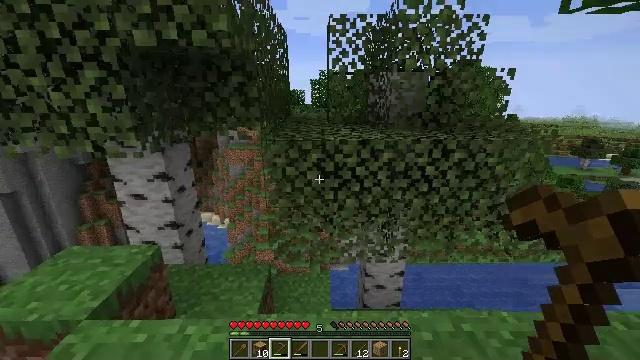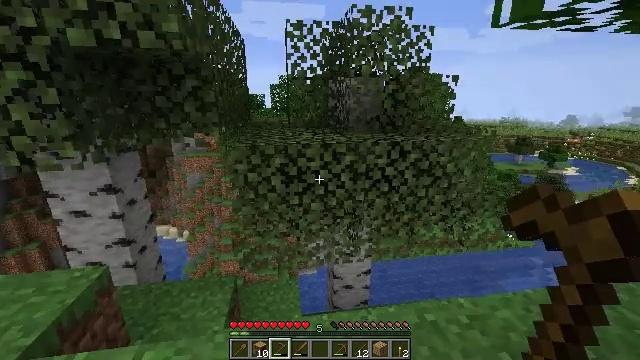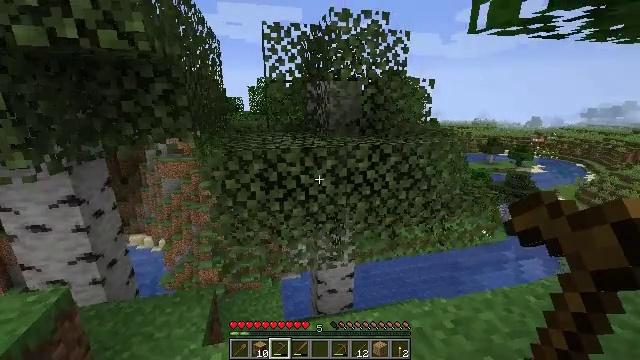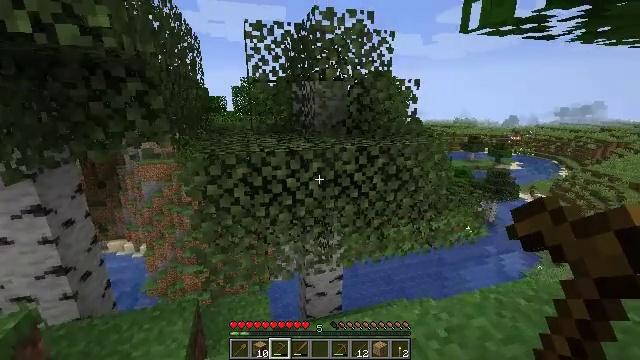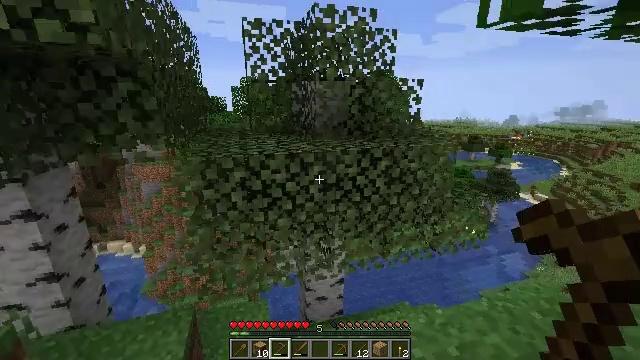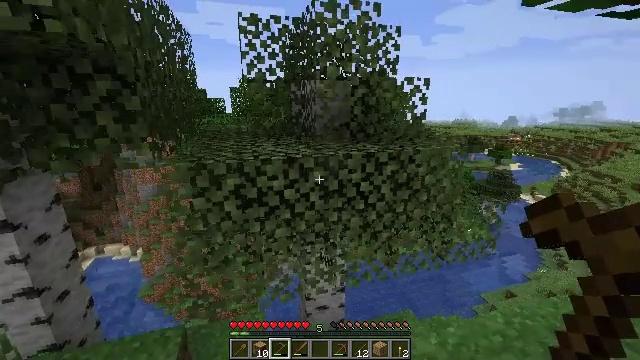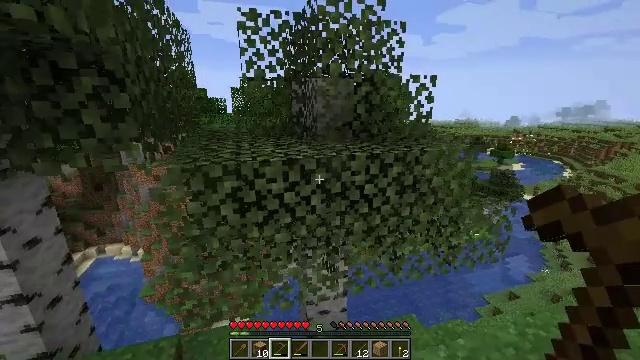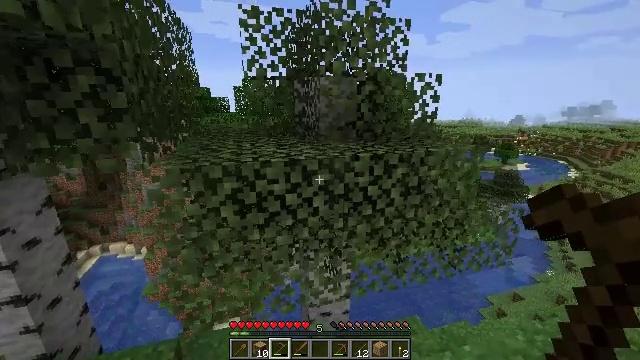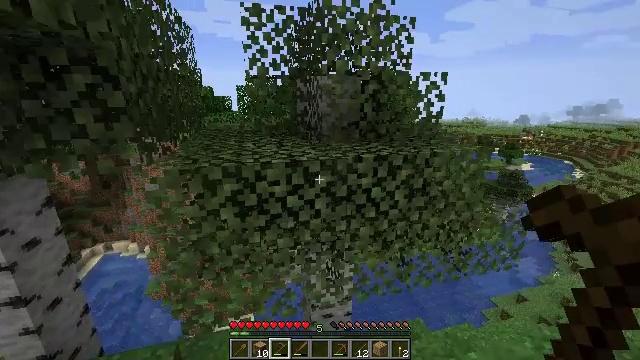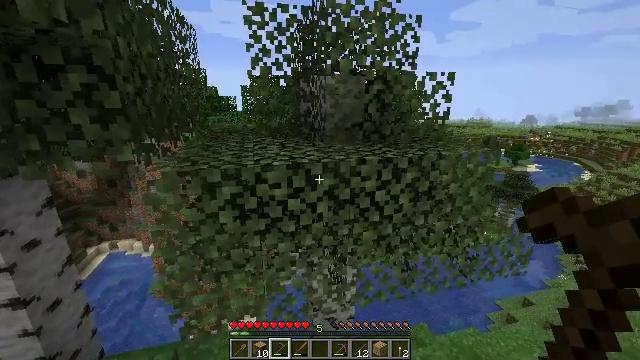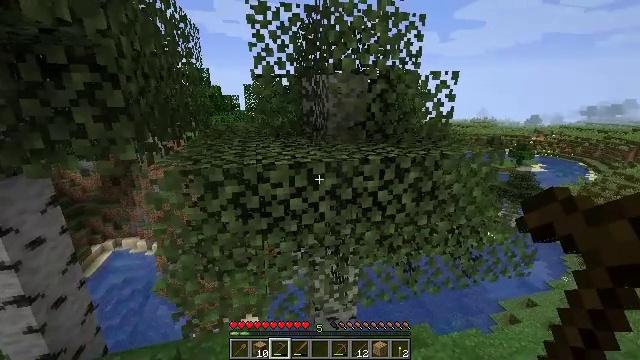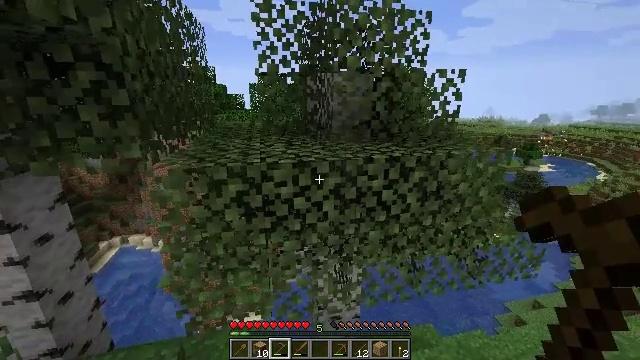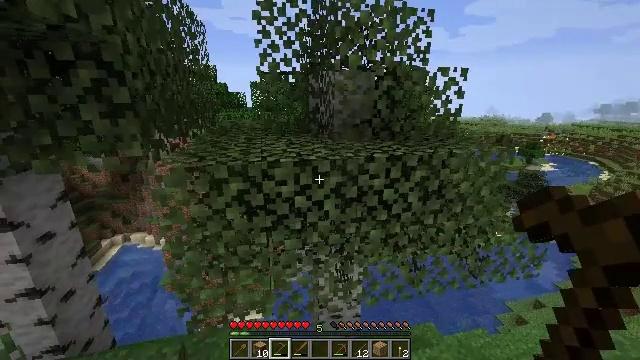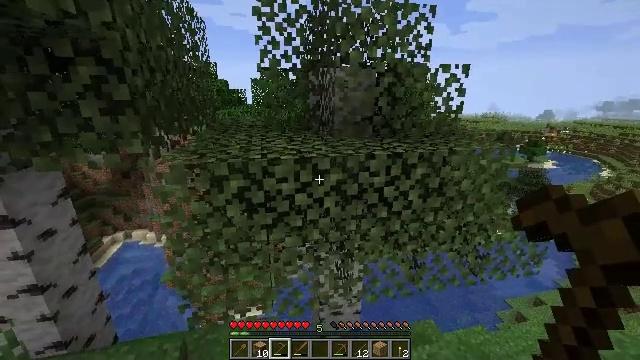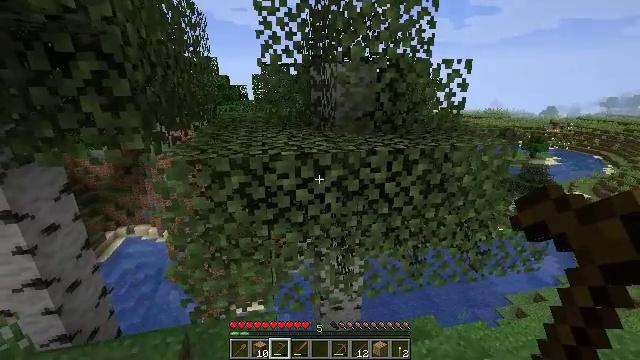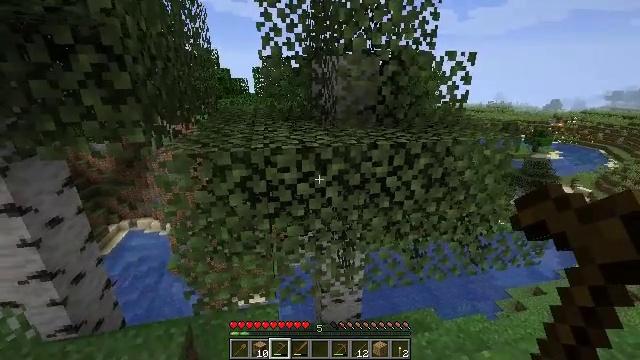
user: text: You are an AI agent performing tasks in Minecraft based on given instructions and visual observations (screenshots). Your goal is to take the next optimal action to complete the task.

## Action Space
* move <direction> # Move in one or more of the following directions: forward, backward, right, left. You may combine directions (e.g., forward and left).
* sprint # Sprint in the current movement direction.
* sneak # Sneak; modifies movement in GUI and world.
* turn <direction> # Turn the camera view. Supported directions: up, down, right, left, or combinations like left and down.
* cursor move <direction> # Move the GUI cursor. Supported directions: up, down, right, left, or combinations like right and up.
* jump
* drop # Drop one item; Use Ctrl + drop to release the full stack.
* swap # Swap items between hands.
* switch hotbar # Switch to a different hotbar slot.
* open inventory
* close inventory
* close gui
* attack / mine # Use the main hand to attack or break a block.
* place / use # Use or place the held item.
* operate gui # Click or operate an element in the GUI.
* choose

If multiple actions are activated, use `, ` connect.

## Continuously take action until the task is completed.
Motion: motion action
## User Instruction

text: Harvest birch logs from birch trees.
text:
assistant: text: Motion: turn right
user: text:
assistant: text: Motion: move forward, turn right
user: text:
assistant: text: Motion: move forward, turn right
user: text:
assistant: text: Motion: move forward
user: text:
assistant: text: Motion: move forward
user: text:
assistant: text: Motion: move forward
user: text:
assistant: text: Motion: no_op
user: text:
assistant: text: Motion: no_op
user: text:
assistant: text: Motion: no_op
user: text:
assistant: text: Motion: no_op
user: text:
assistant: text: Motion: turn left
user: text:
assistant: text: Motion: no_op
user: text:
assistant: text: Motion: no_op
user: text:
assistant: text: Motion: no_op
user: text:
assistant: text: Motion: turn down
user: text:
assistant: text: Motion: turn down
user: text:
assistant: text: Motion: turn left and down
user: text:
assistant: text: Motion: turn left and down
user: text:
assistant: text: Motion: turn left and down
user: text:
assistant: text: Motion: turn left
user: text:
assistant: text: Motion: turn left
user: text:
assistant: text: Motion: turn left
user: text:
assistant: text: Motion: turn left
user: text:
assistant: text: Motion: turn left
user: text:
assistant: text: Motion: turn left
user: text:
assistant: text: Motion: no_op
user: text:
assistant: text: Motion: no_op
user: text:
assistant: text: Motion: no_op
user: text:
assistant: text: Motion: no_op
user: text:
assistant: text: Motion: no_op